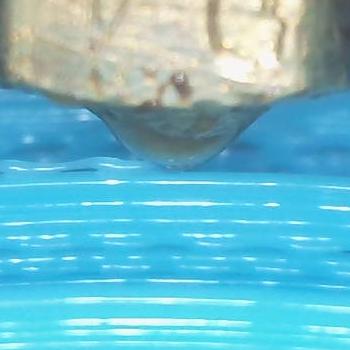
Flow rate: 33%